The image folds the raw vibration samples of a bearing signal into a 2-D grayscale square (signal-to-image encoding). Based on the visible evidence, which condition applies: normal, inner_race, outer_race, ball?
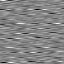
Answer: inner_race